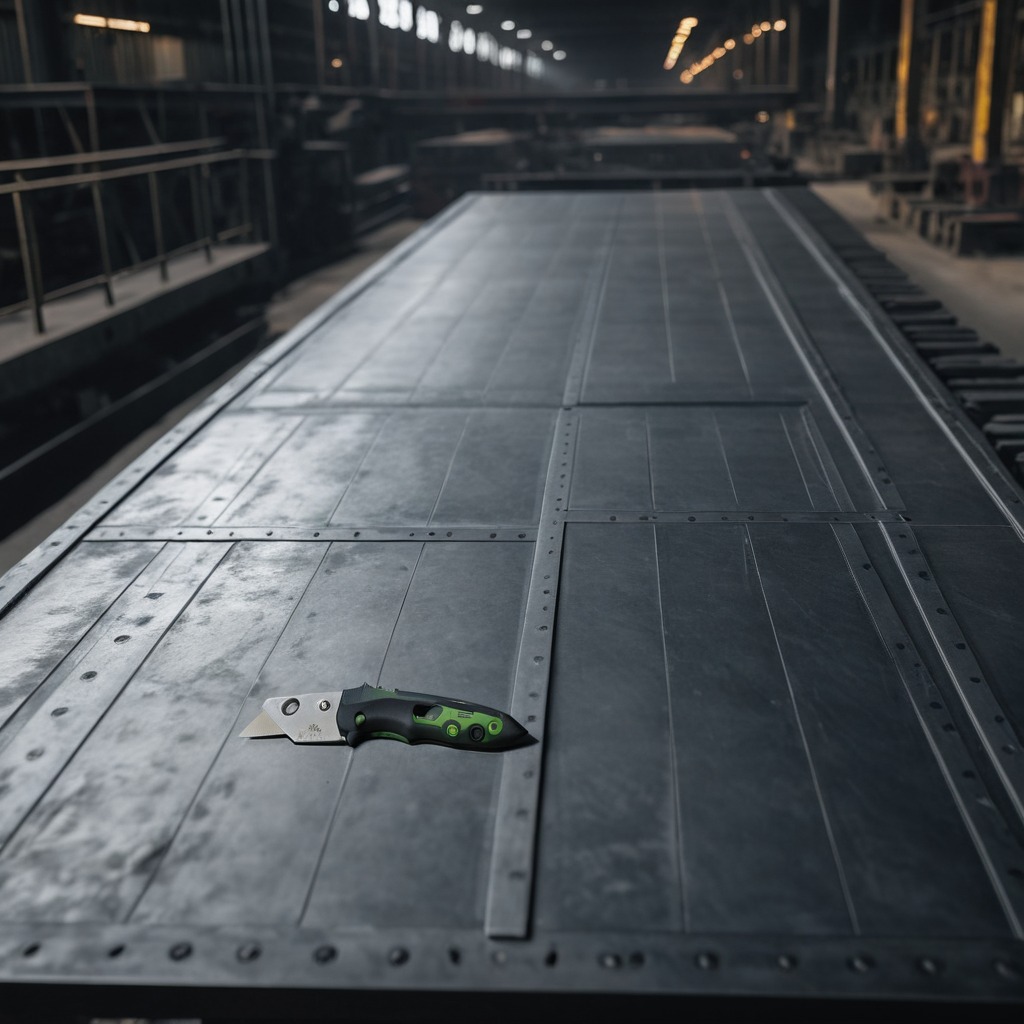
A utility knife is lying on the cold steel table in a mining workshop.